Interaction volume radius: 5 \u00c5
Interaction volume height: 15 \u00c5
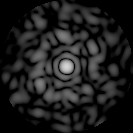
Disorder parameter: 0.8467